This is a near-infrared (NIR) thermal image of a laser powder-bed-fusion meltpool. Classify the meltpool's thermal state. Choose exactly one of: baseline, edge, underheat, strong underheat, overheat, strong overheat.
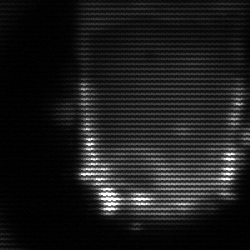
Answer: baseline